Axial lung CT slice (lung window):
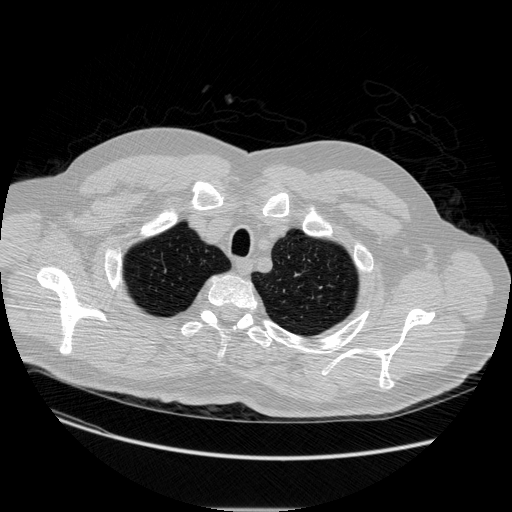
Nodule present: no